Field crop: maize
Growth stage: 2
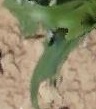
Species: maize